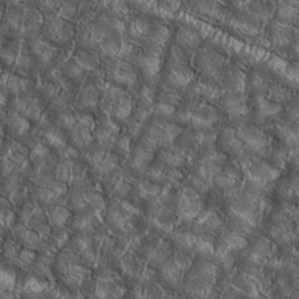
Label: non_frost